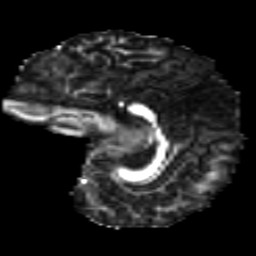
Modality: FA
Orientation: sagittal
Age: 10
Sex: male
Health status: ill
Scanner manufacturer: ge
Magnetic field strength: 3 T
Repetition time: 6.752 s
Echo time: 0.079 s